Question: Currently we have a spreadsheet like so:

In the current fields, we want to say:
> IF in that week we have done a Home Visit AND a School Visit
Then for the Home Visit Total it should have: '1' and for SV: '1'.
However, when the text is entered with a delimiter: 'SV,HV' and I try to apply a SUMIFS or COUNTIFS it will fail as it does an exact character match and SV!= SV,HV hence it returns 0.
Is there anyway I can make it so that it will return Home Visit as '1' even if there are multiple values like 'HV,SV,SV' in the cell?
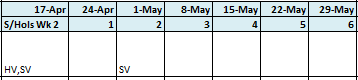
Answer: Guessing that you may want to sum by row, say in ColumnE for 'HV' and 'SV' in ColumnF (such labels entered in Row1 for convenience) then maybe something like:
'''
=COUNTIF($A3:$C3,"*"&E$1&"*")
'''
copied across and down to suit, with cell references adjusted to suit.